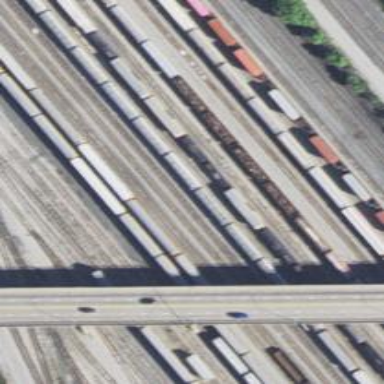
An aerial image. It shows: Railway yard in service.